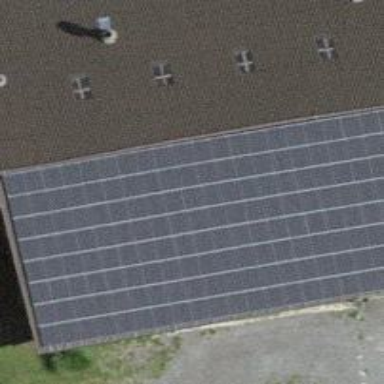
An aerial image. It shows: Solar power generator.